Aerial crown-view tile of a tropical tree (Barro Colorado Island, Panama), acquired 20241112:
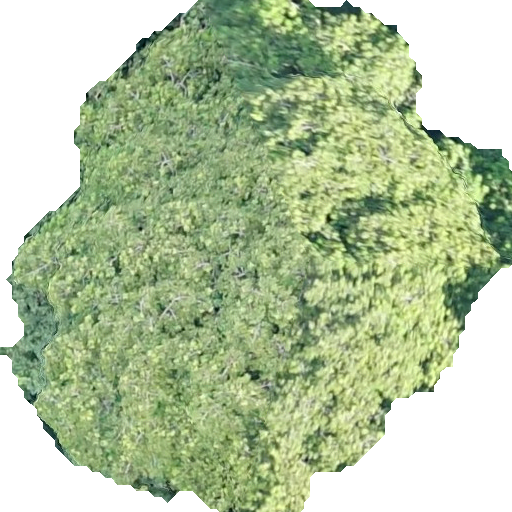
Species: Virola surinamensis
GBIF accepted scientific name: Virola surinamensis
Crown area: 294.531 m²